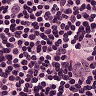
Metastatic tissue present: no